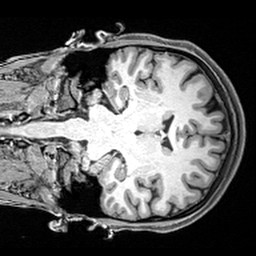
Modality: T1w
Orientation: coronal
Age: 20
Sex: female
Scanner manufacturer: siemens
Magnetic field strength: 3 T
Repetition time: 2.4 s
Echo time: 0.0022 s